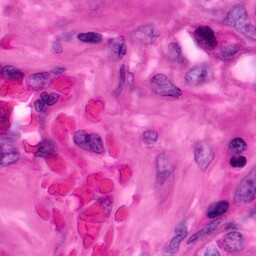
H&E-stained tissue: Pancreatic